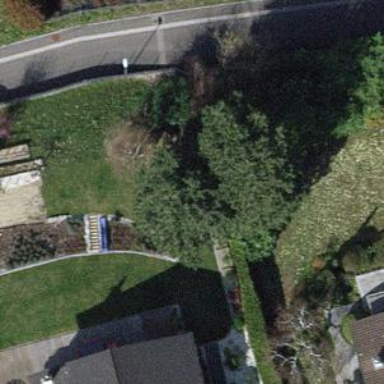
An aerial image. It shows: Garden tree with needle-leaved evergreen foliage.